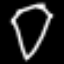
Label: diamond